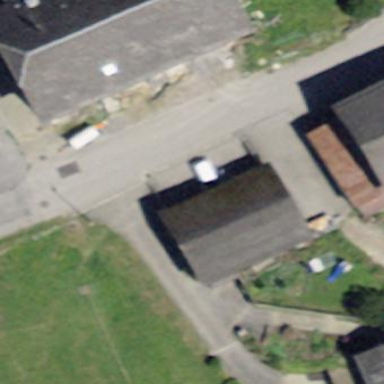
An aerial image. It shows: Group of garages.